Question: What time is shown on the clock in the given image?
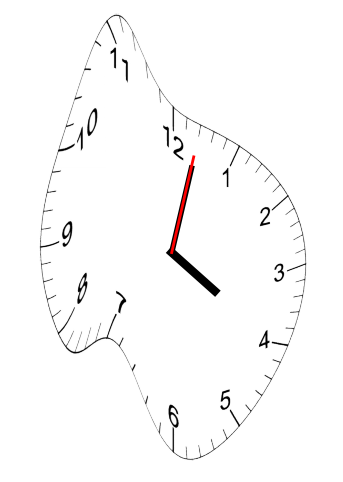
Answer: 04:02:02